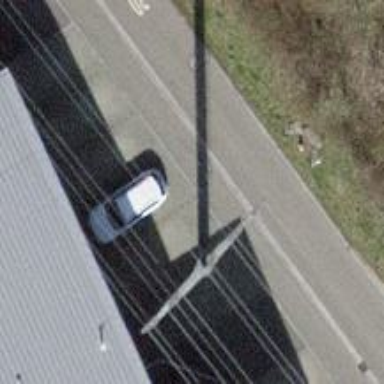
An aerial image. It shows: Concrete power pole.